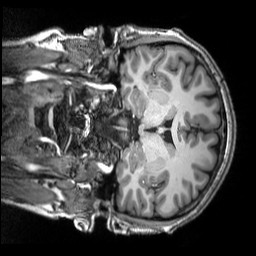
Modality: T1w
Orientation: coronal
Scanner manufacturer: siemens
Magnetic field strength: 3 T
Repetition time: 2.5 s
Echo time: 0.00343 s